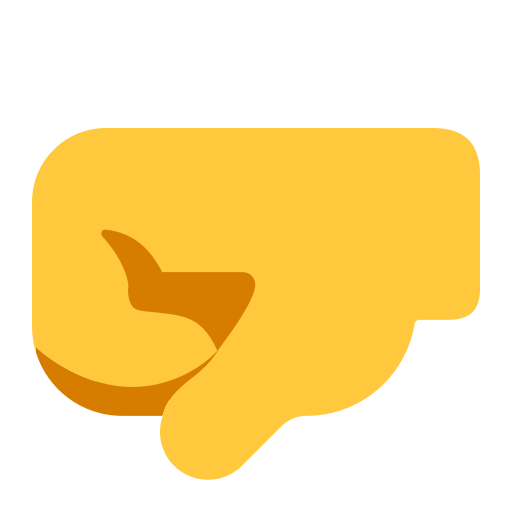
left facing fist flat default